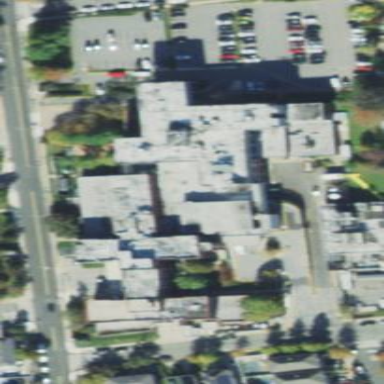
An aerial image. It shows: Hospital building.